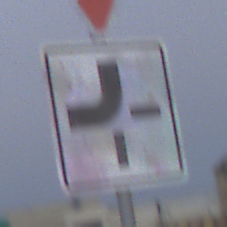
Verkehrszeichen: VerlaufVorfahrtsstrasse2
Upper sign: VorfahrtGewaehren
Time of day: SunriseSunset
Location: Outdoor (Beach)
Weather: Overcast
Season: NotSpecified
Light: Natural